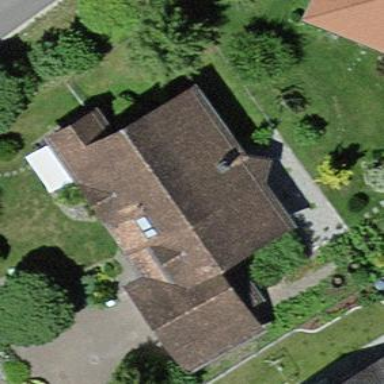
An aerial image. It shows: Building with tiled roof.